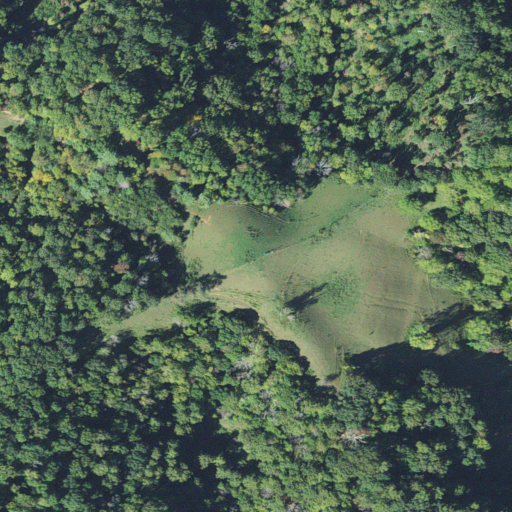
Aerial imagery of ridge(s) in North Carolina named Lisenbee Ridge containing deciduous forest, pasture, and mixed forest